Field crop: tomato
Growth stage: 2
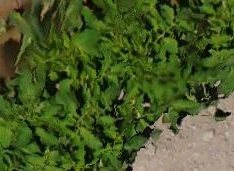
Species: tomato